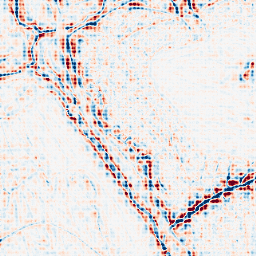
Category: wavelet
Decomposition family: wavelet_biorthogonal
Decomposition parameters: wavelet: bior3.5
level: 3
Upsampling method: sinc_blackman
Upsampling parameters: scale: 4
kernel_size: 4
Upsampling scale: 4